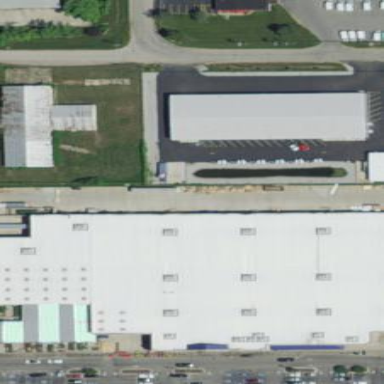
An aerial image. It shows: Retail building.